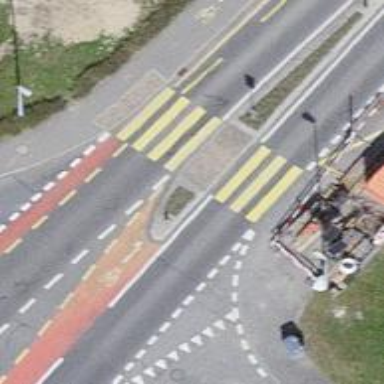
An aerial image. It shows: Secondary road with separate lanes for cycling on the left and sidewalks on both sides.